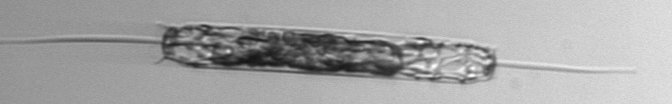
Label: Ditylum_brightwellii